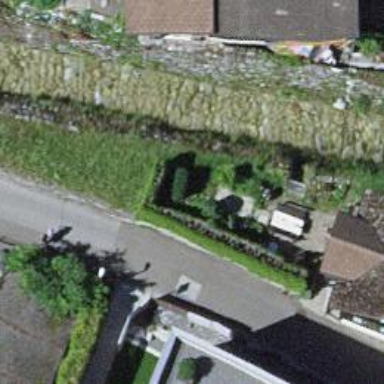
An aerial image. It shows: Retaining wall.